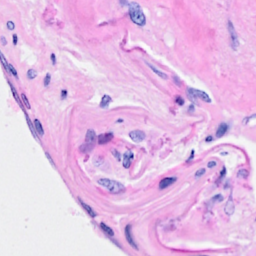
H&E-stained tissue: Breast